Aerial crown-view tile of a tropical tree (Barro Colorado Island, Panama), acquired 20250512:
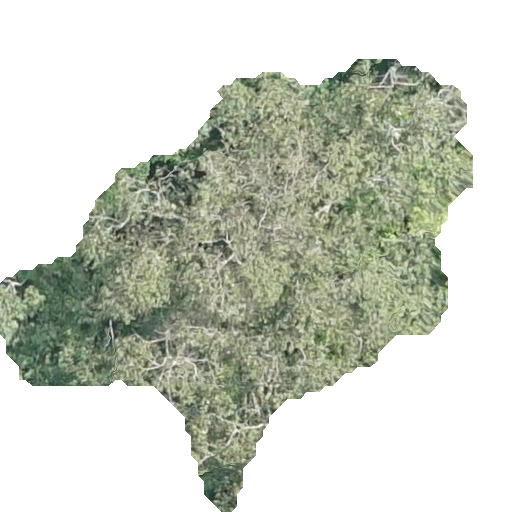
Species: Luehea seemannii
GBIF accepted scientific name: Luehea seemannii
Crown area: 169.252 m²